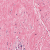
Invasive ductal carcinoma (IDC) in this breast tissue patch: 0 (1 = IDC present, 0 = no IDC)